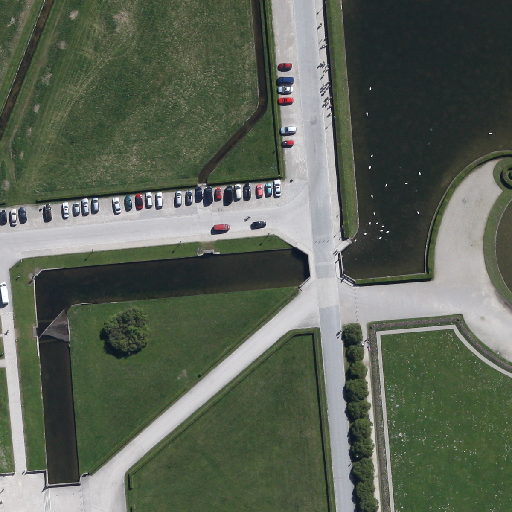
Referring expression: vehicle in the parking area